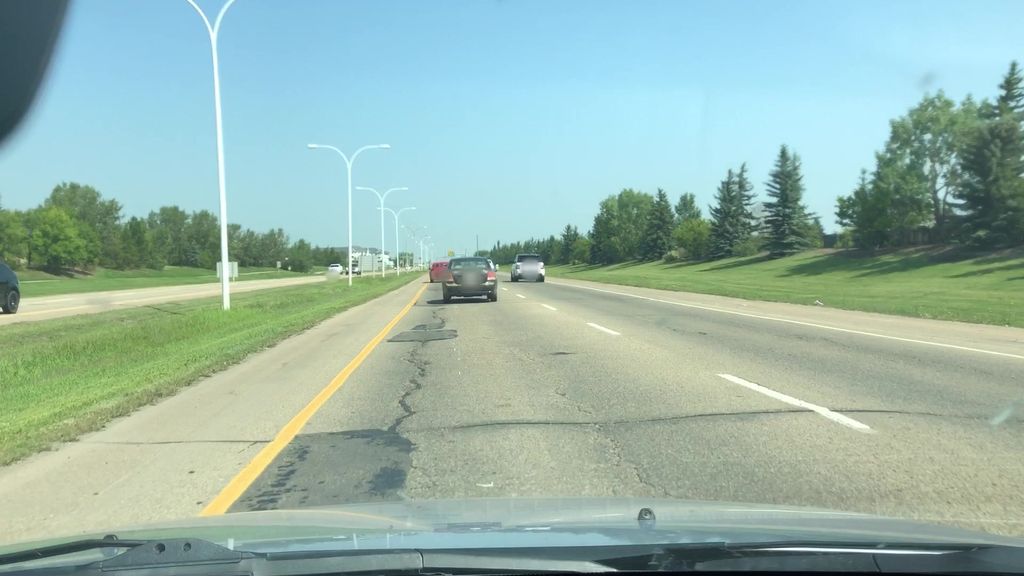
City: edmonton